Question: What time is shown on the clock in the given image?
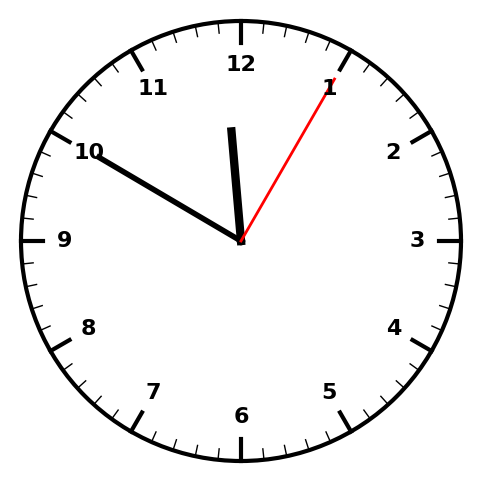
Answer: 11:50:05